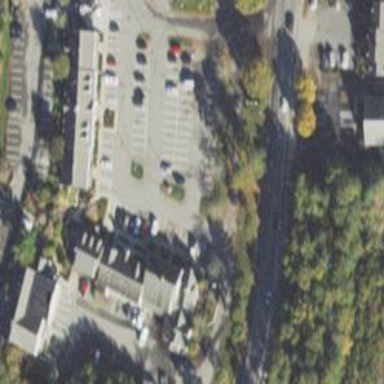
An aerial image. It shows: Parking space.